Question:
I have design like above , my tabbar is inside BottomNavigationBar and i want place the tabbar in my BottomNavigationBar menu. The problem is , i don't want have nested scaffold and i don't want use 'TabController' because my tabs is dynamic , tabs length can be decrease or increase depending of user adding it. If i use 'TabController' and define it inside 'initState' , the tabs can't be increase/decrease because in initState only once define the value.
How can i do this ?
> My expectation similiar in below example , when i adding tab and tabMenu it will increase . But get this error
'''
The following assertion was thrown building TabBar(dirty, dependencies: [_InheritedTheme,
_LocalizationsScope-[GlobalKey#a56a4]], state: _TabBarState#fb337):
Controller's length property (2) does not match the number of tabs (3) present in TabBar's tabs
property.
The relevant error-causing widget was:
TabBar
'''
### Dummy Example
'''
class TaskScreen extends StatefulWidget {
@override
_TaskScreenState createState() => _TaskScreenState();
}
class _TaskScreenState extends State<TaskScreen> with SingleTickerProviderStateMixin {
TabController _tabController;
final List<Tab> _tab = [
Tab(text: 'Sunday'),
Tab(text: 'Monday'),
];
final List<Widget> _tabMenu = [
Text('This is Sunday'),
Text('This is Monday'),
];
@override
void initState() {
super.initState();
_tabController = TabController(length: _tab.length, vsync: this);
}
@override
Widget build(BuildContext context) {
return Column(
crossAxisAlignment: CrossAxisAlignment.stretch,
children: [
FlatButton(
onPressed: () {
setState(() {
_tab.add(Tab(
text: '1',
));
_tabMenu.add(Text('1'));
});
print('tab ${_tab.length}');
print('tabMenu ${_tabMenu.length}');
},
child: Text('add')),
Container(
color: colorPallete.primaryColor,
padding: EdgeInsets.only(top: sizes.statusBarHeight(context)),
child: TabBar(
tabs: _tab.map((e) => e).toList(),
controller: _tabController,
),
),
Expanded(
child: TabBarView(
children: _tabMenu.map((e) => e).toList(),
controller: _tabController,
),
)
],
);
}
}
'''
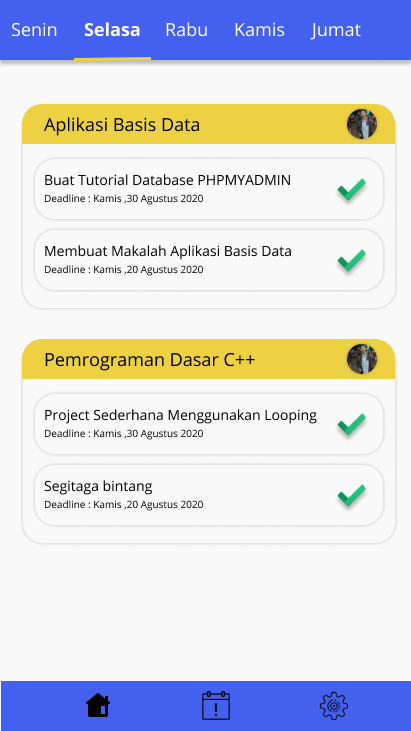
Answer: use 'TickerProviderStateMixin' instead of 'SingleTickerProviderStateMixin'
and change 'TabController' on changing tabs number;
add 'isScrollable: true' when you don't have space for all your tabs
'''
import 'package:flutter/material.dart';
void main() => runApp(MyApp());
class MyApp extends StatelessWidget {
@override
Widget build(BuildContext context) {
return MaterialApp(
title: 'Flutter Demo',
theme: ThemeData(
primarySwatch: Colors.blue,
),
home: Scaffold(
body: SafeArea(
child: MyHomePage(),
),
),
);
}
}
class MyHomePage extends StatefulWidget {
@override
_MyHomePageState createState() => _MyHomePageState();
}
class _MyHomePageState extends State<MyHomePage> {
@override
Widget build(BuildContext context) {
return TaskScreen();
}
}
class TaskScreen extends StatefulWidget {
@override
_TaskScreenState createState() => _TaskScreenState();
}
class _TaskScreenState extends State<TaskScreen> with TickerProviderStateMixin {
TabController _tabController;
final List<Tab> _tab = [
Tab(text: 'Sunday'),
Tab(text: 'Monday'),
];
final List<Widget> _tabMenu = [
Text('This is Sunday'),
Text('This is Monday'),
];
@override
void initState() {
super.initState();
_tabController = TabController(length: _tab.length, vsync: this);
}
@override
Widget build(BuildContext context) {
return Column(
crossAxisAlignment: CrossAxisAlignment.stretch,
children: [
FlatButton(
onPressed: () {
setState(() {
_tab.add(
Tab(
text: '1',
),
);
_tabMenu.add(
Text('1'),
);
_tabController =
TabController(length: _tab.length, vsync: this);
});
print('tab ${_tab.length}');
print('tabMenu ${_tabMenu.length}');
},
child: Text('add')),
Container(
color: Colors.blue,
padding: EdgeInsets.only(top: 10),
child: TabBar(
// isScrollable: true,
tabs: _tab.map((e) => e).toList(),
controller: _tabController,
),
),
Expanded(
child: TabBarView(
children: _tabMenu.map((e) => e).toList(),
controller: _tabController,
),
)
],
);
}
}
'''